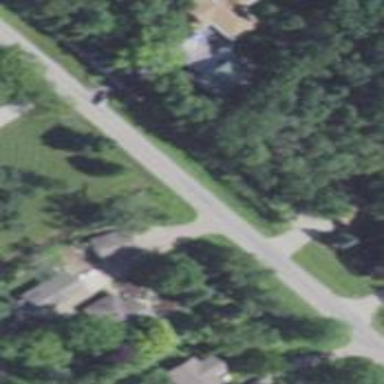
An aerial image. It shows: Residential road.